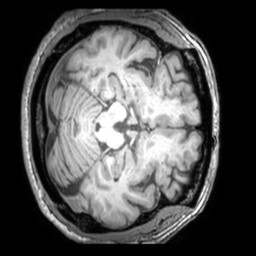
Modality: T1w
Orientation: axial
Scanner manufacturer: philips
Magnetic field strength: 3 T
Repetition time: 0.00987 s
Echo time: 0.004594 s